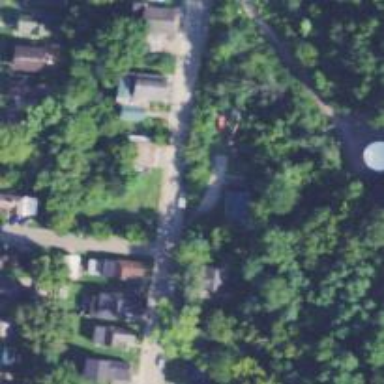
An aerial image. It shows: Alley classified as service road.